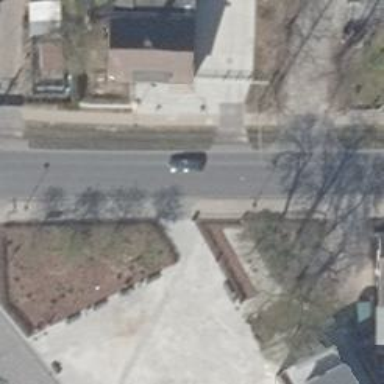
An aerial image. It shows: Sidewalk.